Field crop: maize
Growth stage: 2
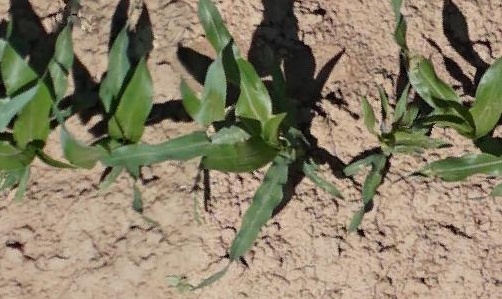
Species: maize